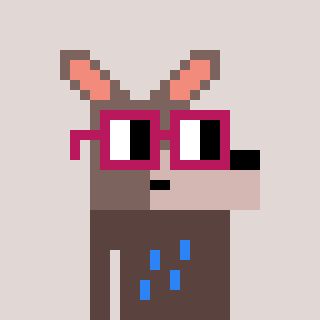
a pixel art character with square dark red glasses, a kangaroo-shaped head and a darkbrown-colored body on a warm background